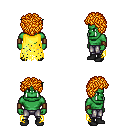
a pixel art fantasy rpg character, male body template, orc, green skin, yellow tattered cape, metal pants, light blonde curly afro hairstyle, leather bracers, black shoes, four views (front, back, left, right), 2x2 character sprite sheet, small pixel art, hard edges, no anti-aliasing